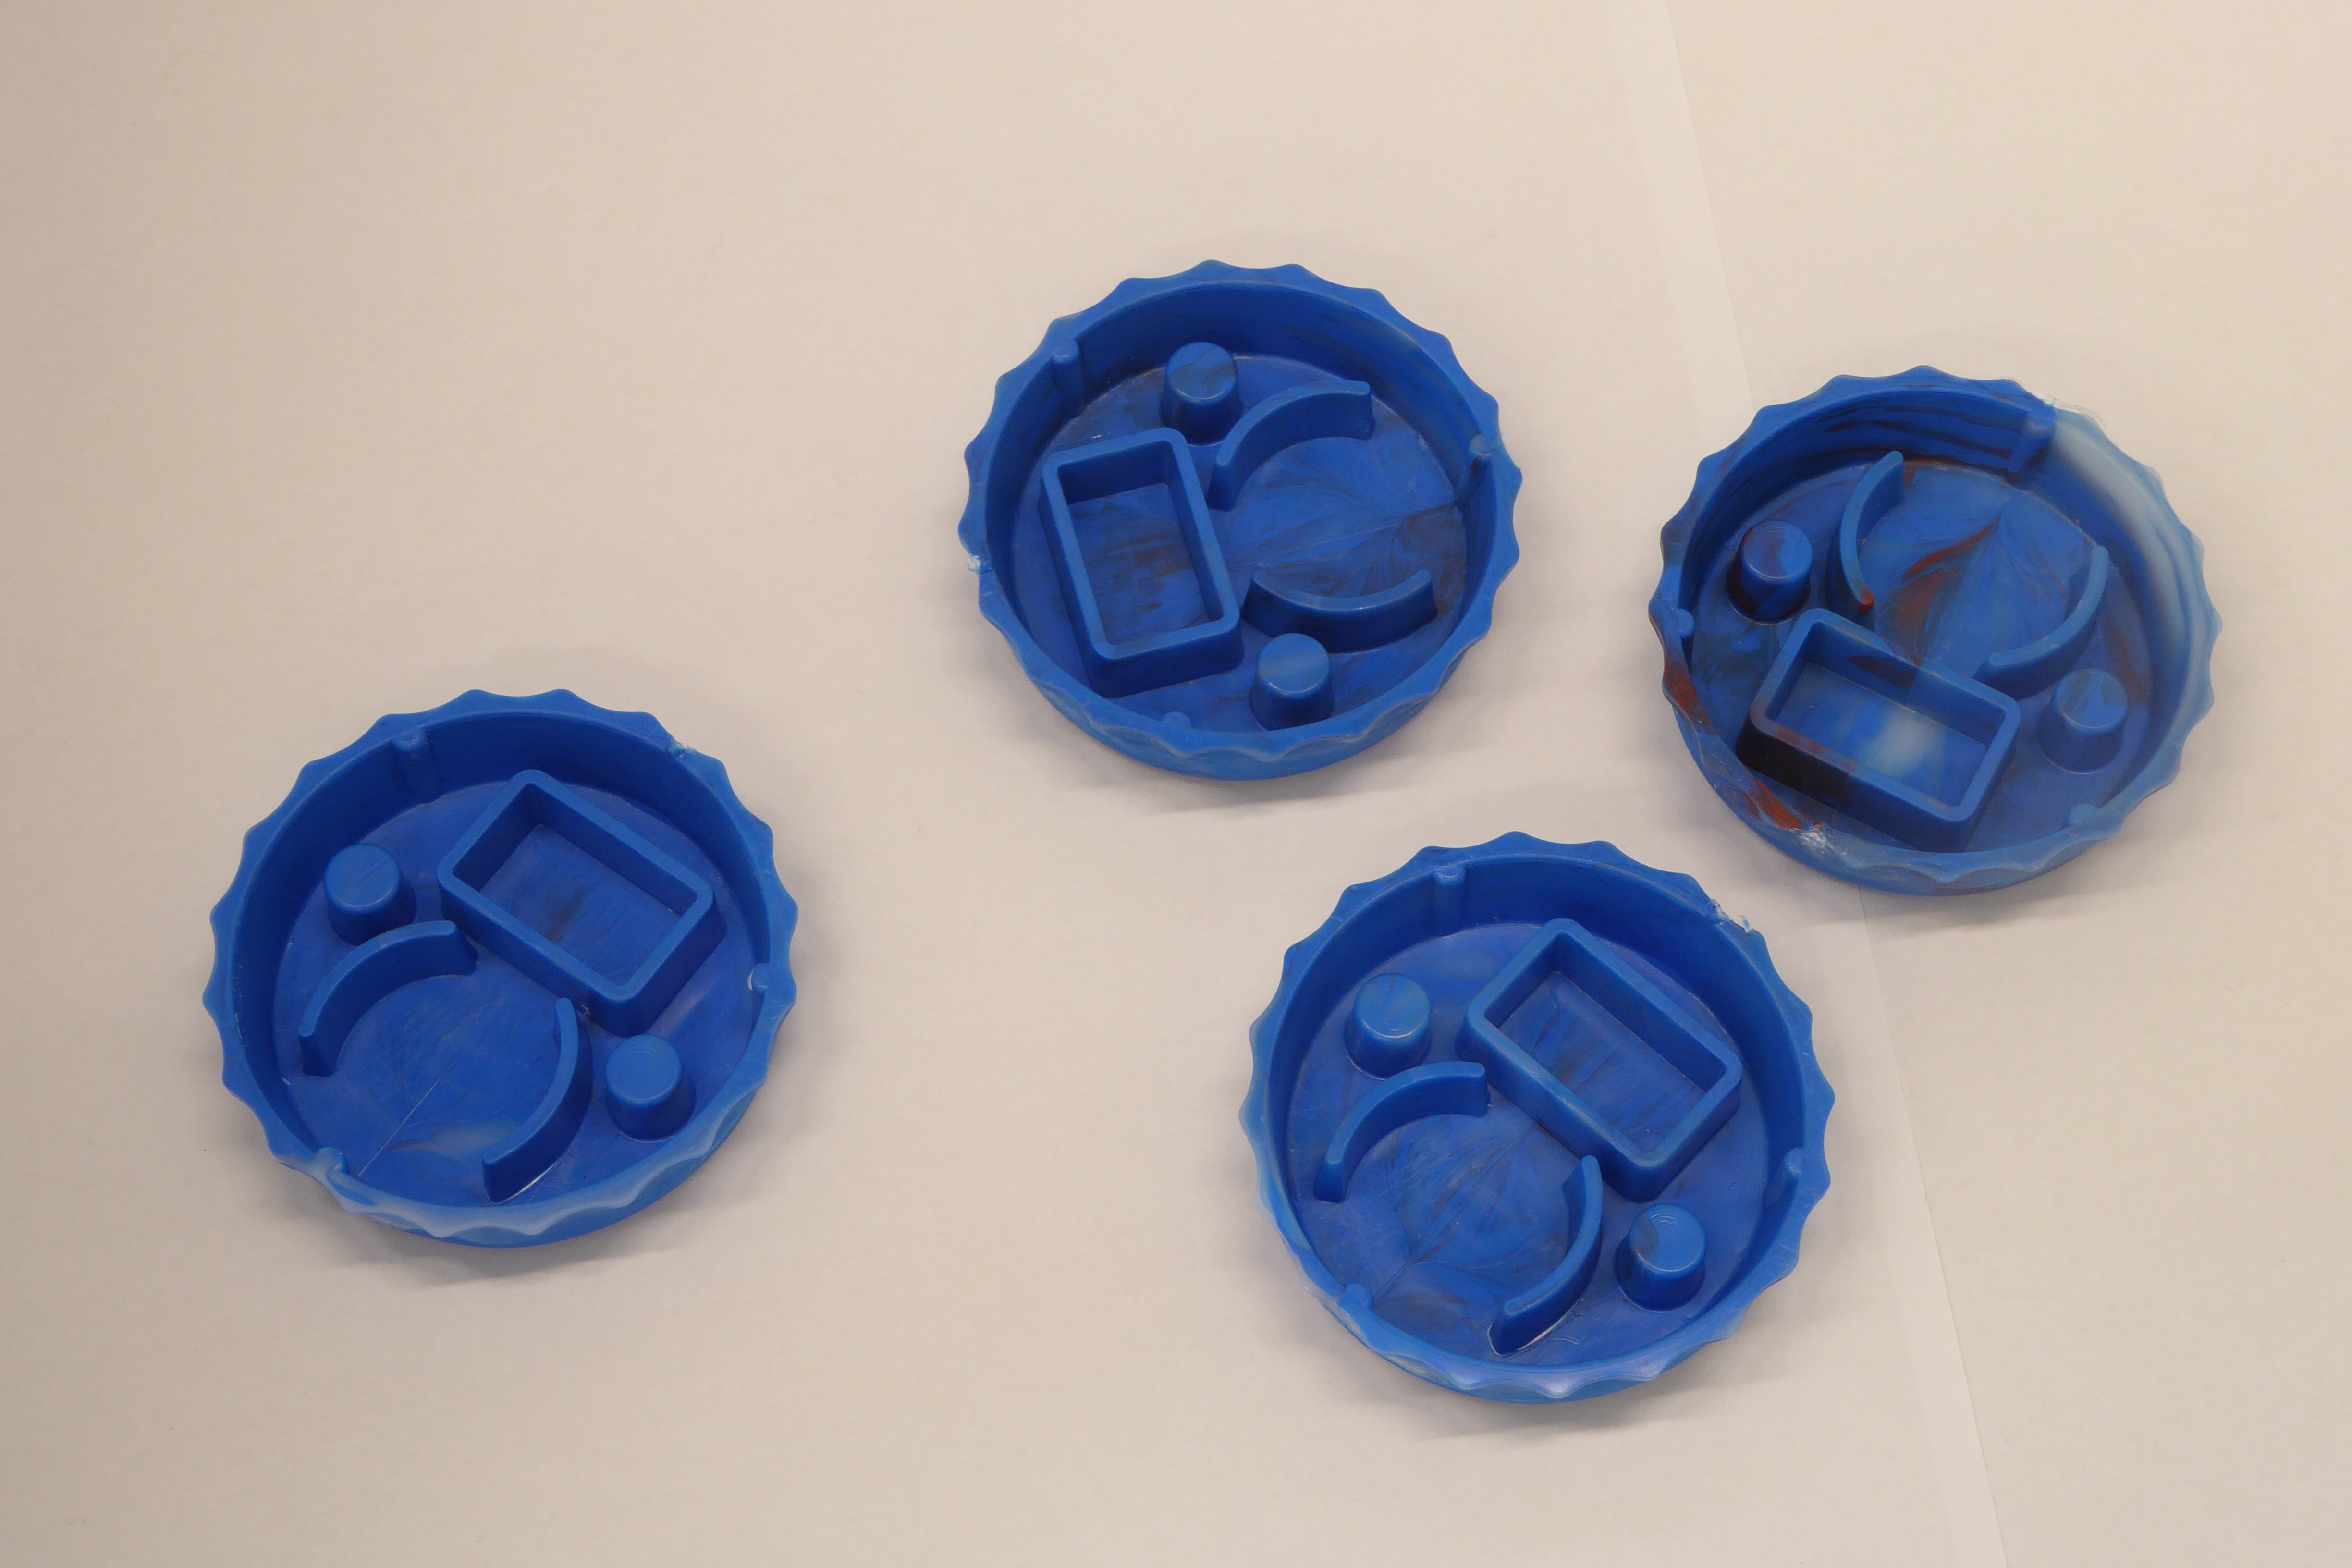
Label: Bottle Opener - Cover